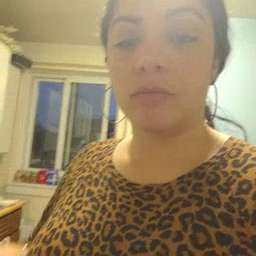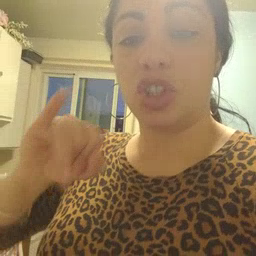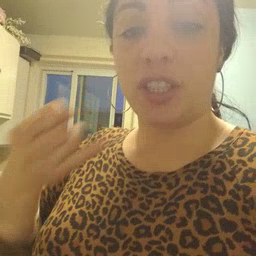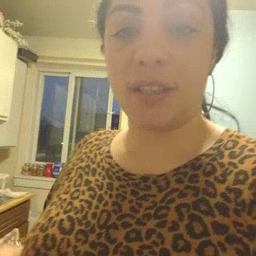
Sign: jeans